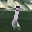
Label: 1